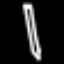
Label: pencil